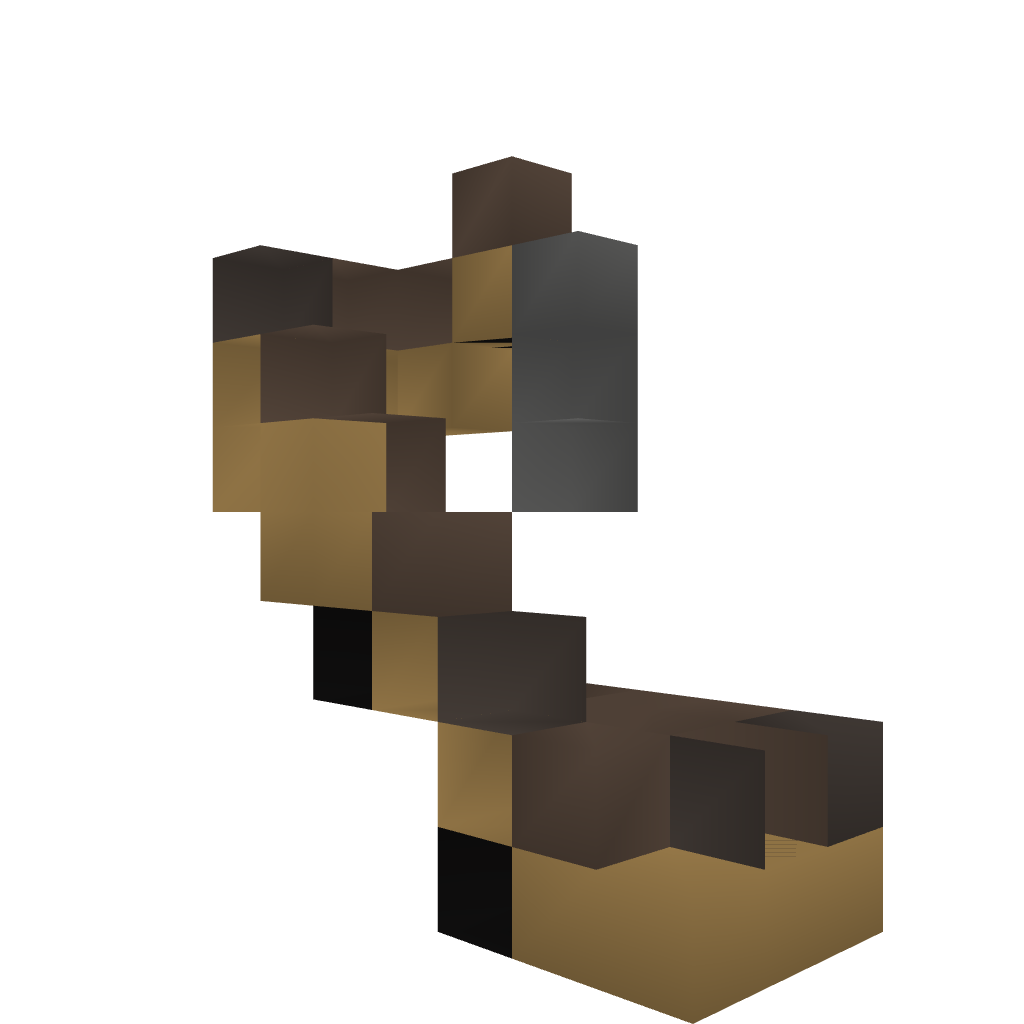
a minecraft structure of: small command block clock